Interaction volume radius: 10 \u00c5
Interaction volume height: 10 \u00c5
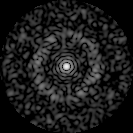
Disorder parameter: 0.8213